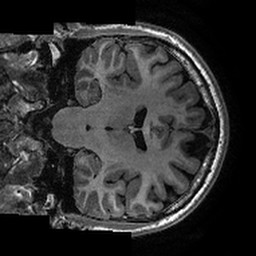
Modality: T1w
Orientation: coronal
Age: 47
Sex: male
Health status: healthy
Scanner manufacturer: ge
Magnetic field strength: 3 T
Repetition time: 0.006652 s
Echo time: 0.002928 s